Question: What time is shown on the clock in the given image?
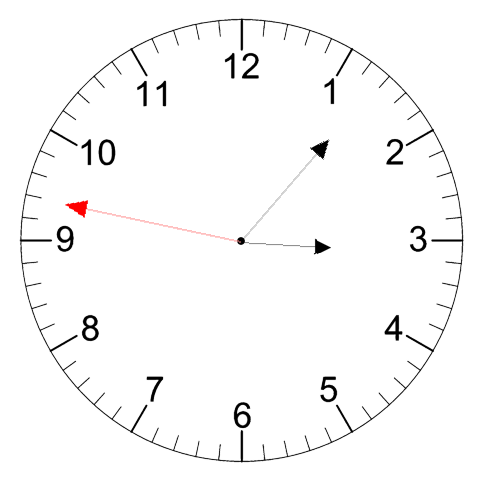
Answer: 03:06:47